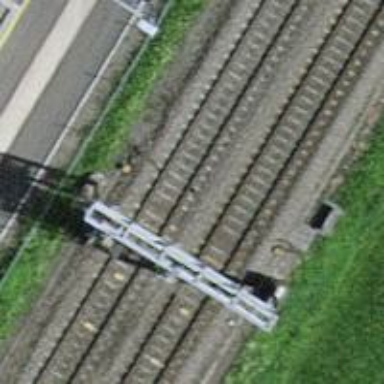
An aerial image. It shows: Railway signal.